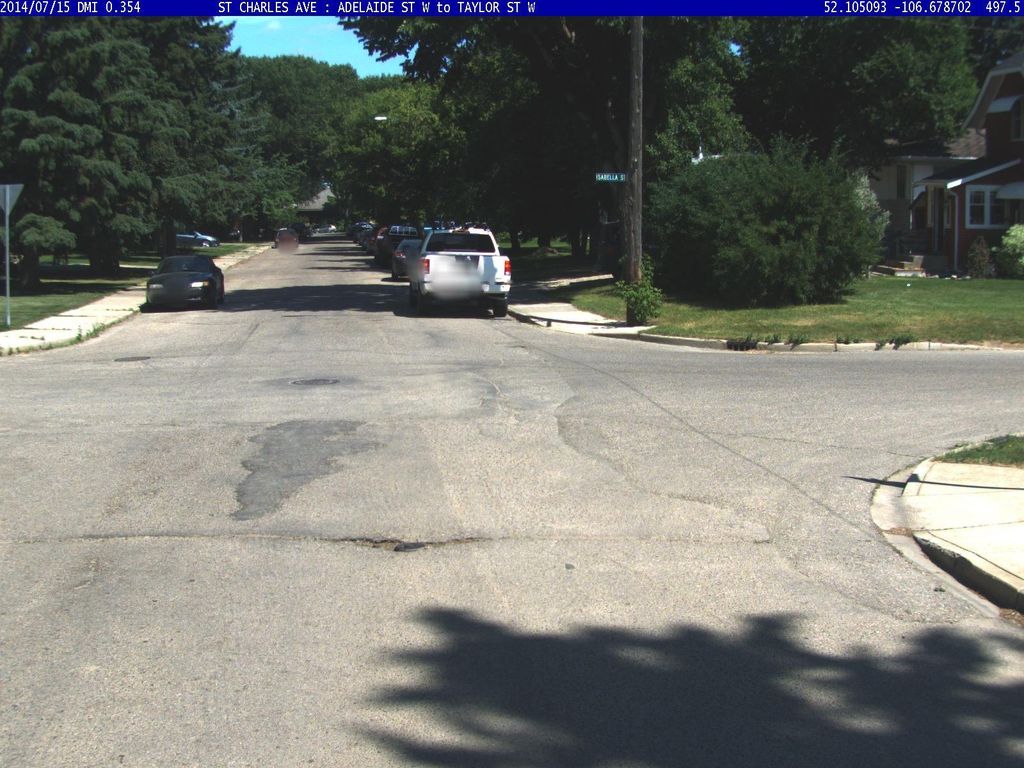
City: saskatoon